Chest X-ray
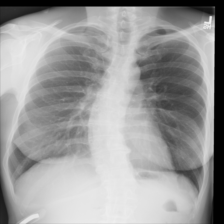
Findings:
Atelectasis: negative
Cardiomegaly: negative
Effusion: negative
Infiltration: negative
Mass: negative
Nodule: negative
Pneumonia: negative
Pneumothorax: negative
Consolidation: negative
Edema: negative
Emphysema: negative
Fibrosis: negative
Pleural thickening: negative
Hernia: negative